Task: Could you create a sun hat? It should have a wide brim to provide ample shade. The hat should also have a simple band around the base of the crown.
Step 173:
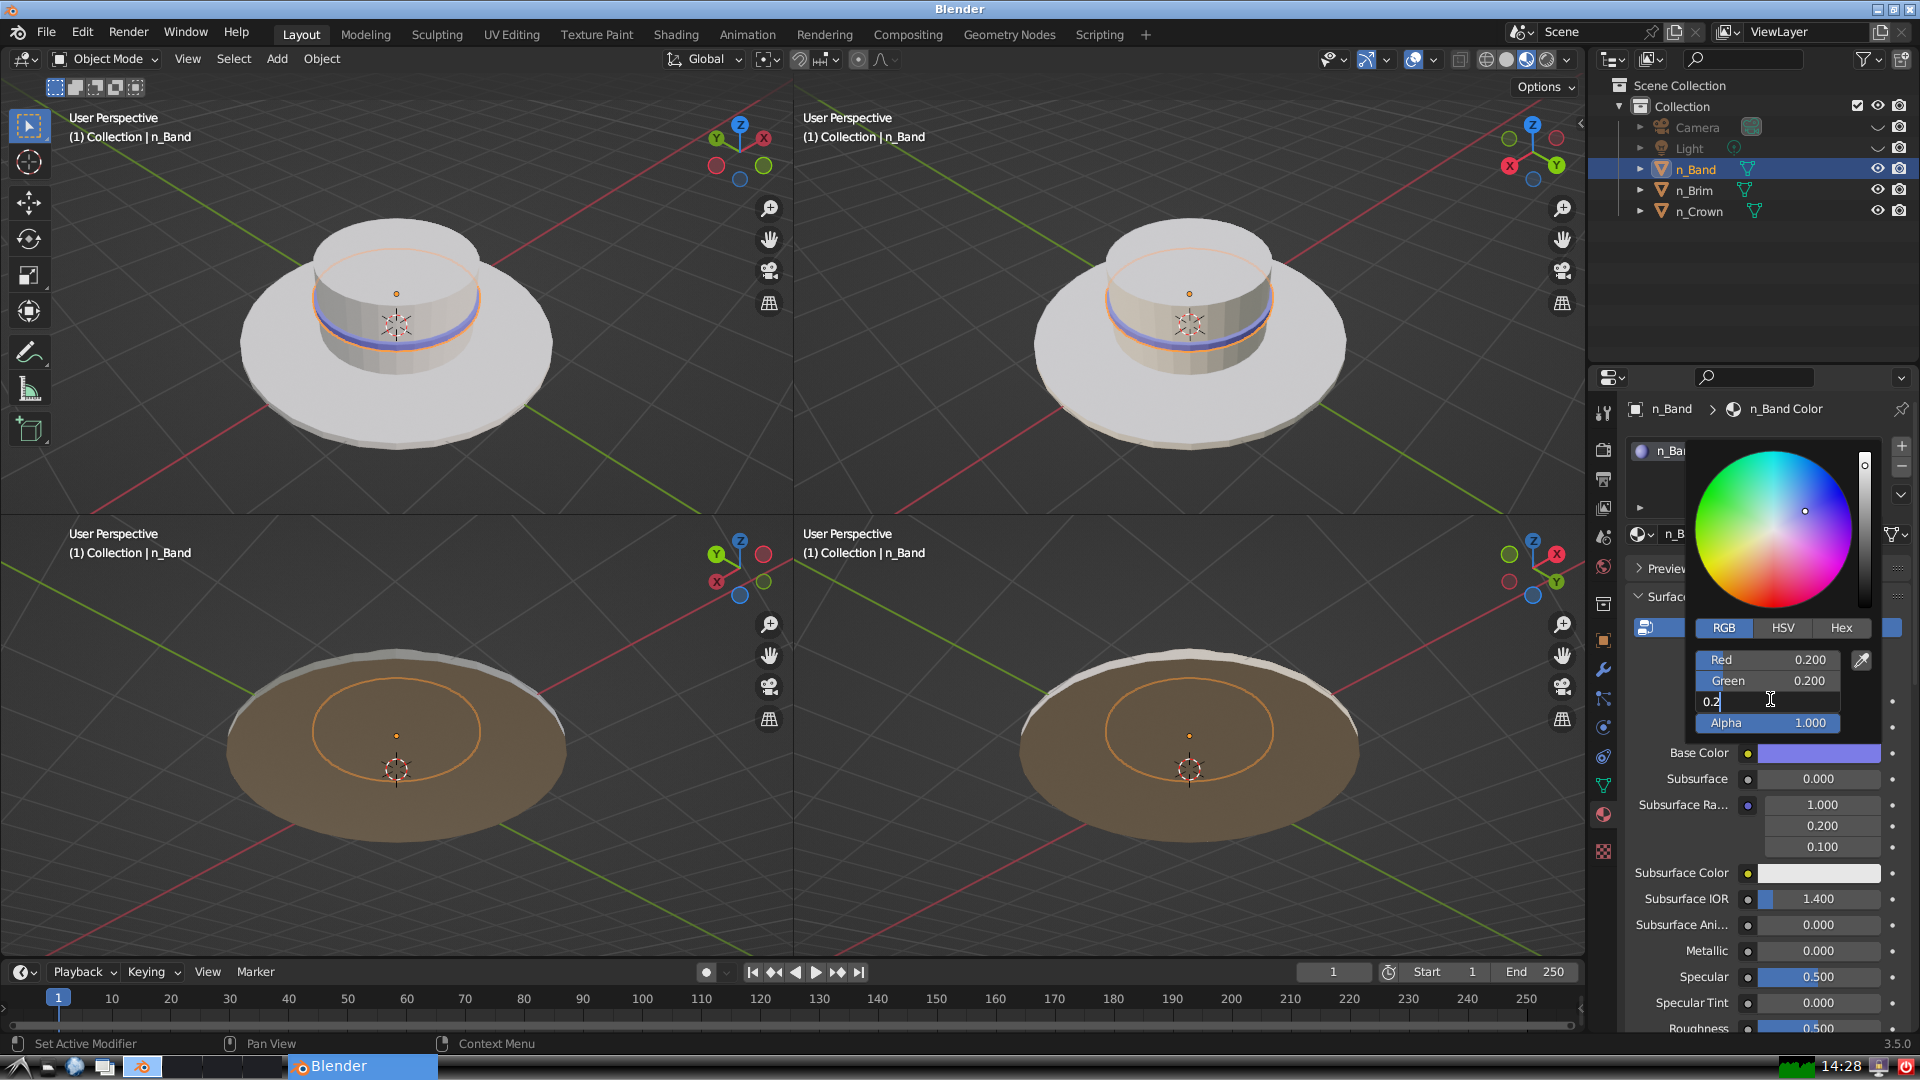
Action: {"key_press": ['Return']}